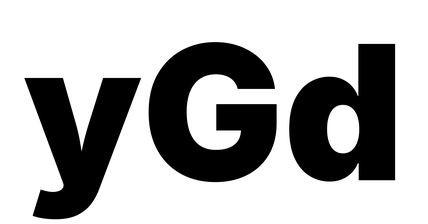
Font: Inter_Black